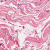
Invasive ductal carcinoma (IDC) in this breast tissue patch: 0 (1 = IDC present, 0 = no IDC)